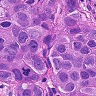
Metastatic tissue present: yes